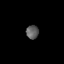
Tissue: skin
Cell type: Epithelial cells
Senescence score: 0.2032
Nuclear area (px): 165
Mean DAPI intensity: 94.661